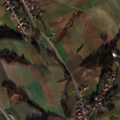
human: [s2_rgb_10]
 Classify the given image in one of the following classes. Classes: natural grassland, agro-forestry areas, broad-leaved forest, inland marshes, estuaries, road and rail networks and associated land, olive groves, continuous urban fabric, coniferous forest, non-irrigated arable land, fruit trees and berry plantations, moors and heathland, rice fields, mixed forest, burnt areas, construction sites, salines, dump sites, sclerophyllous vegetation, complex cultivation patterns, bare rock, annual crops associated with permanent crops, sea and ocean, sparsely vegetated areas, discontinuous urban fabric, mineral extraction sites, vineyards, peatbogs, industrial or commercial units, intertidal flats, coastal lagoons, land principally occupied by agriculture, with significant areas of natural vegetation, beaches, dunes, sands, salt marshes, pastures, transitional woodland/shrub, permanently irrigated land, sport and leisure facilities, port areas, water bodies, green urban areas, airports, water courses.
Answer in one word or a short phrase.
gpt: discontinuous urban fabric, non-irrigated arable land, land principally occupied by agriculture, with significant areas of natural vegetation